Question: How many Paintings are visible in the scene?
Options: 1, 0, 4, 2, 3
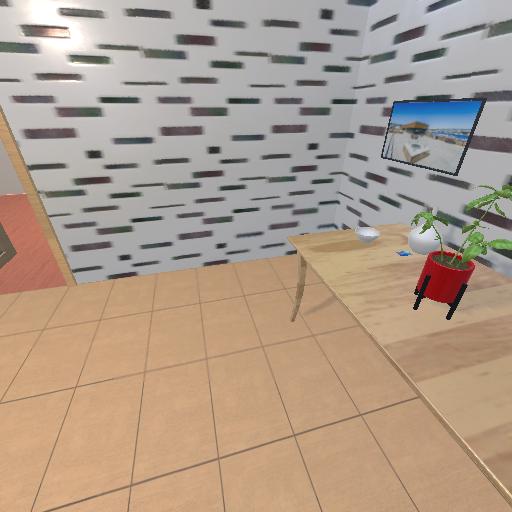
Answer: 1